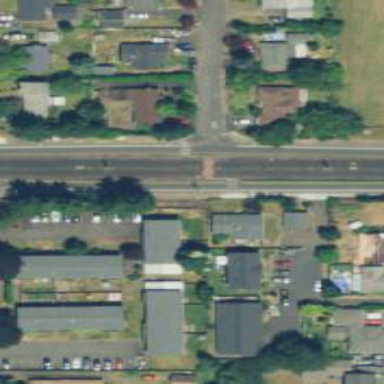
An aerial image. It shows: Crossing on footway with shared cycleway.